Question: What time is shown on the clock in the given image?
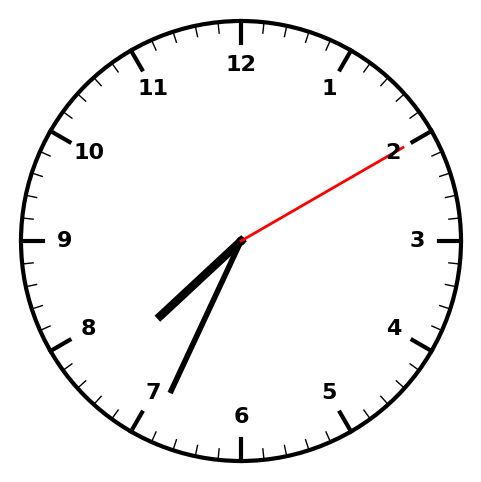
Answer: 07:34:10